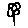
Label: flower